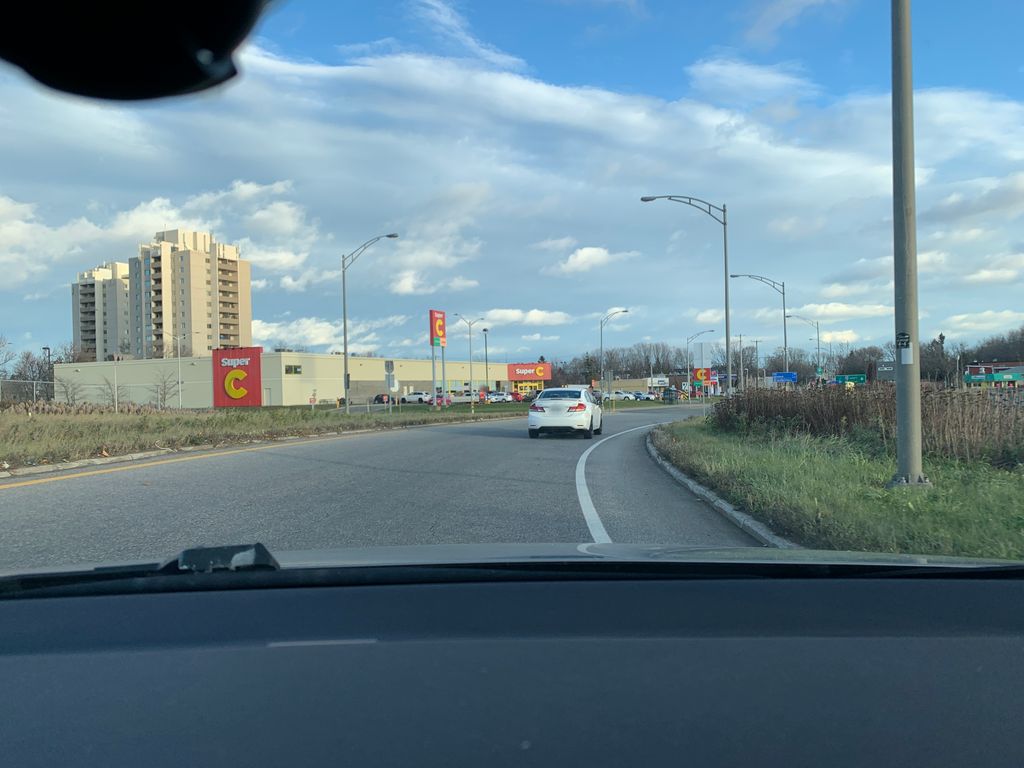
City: quebec_city